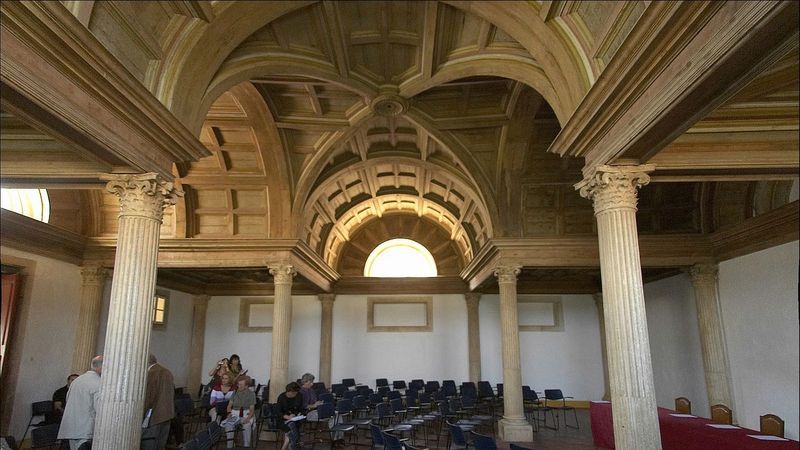
Titel: Christusritterkloster, auch Templerritterburg, Convento da Ordem de Cristo, in Tomar
Standort: Tomar, Convento da Ordem de Cristo (EU - P - Ribatejo)
Schlagwörter: blau, mann, menschen, fenster, frau, holz, licht, raum, schwarz, stühle, säule, säulen, tisch, tür, rot, gericht, jacke, architektur, mensch, stein, innenraum, tischtuch, kirche, sessel, decke, drei, innen, musik, papier, sitz, bogen, schule, türe, saal, rundbogen, kuppel, lehnen, glatze, balken, foto, fotografie, bögen, gewölbe, zettel, holzdecke, kapitell, schnitzerei, halbrund, schlussstein, gesims, bestuhlung, kreuzgewölbe, kreuzgratgewölbe, kasetten, kassetten, kassettendecke, lernen, korinthisch, senioren, quadratisch, korintisch, kasettendecke, tonnengewölbe, säulenordnung, vierung, kaneluren, podium, studenten, rentner, gewälbe, aktuell, secke, prüfung, korithisch, tagung, kreuzschiff, tonnengewälbe, koritnthische säulen, deckenkreuz